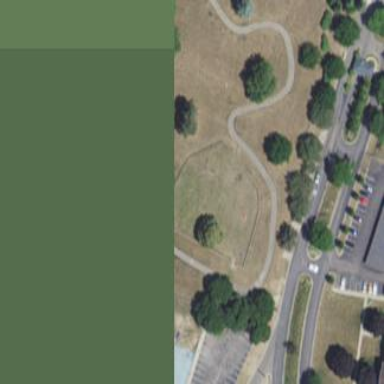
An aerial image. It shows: Dog park for leisure land.